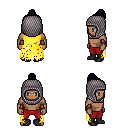
a pixel art fantasy rpg character, male body template, human, dark skin, yellow tattered cape, red pants, raven short topknot hairstyle, chain hood, leather bracers, black shoes, four views (front, back, left, right), 2x2 character sprite sheet, small pixel art, hard edges, no anti-aliasing